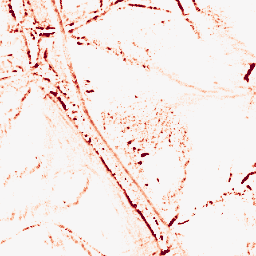
Category: morphological
Decomposition family: morphological_diamond
Decomposition parameters: operation: opening
radius: 3
Upsampling method: linear_exact
Upsampling parameters: scale: 8
Upsampling scale: 8